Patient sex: M
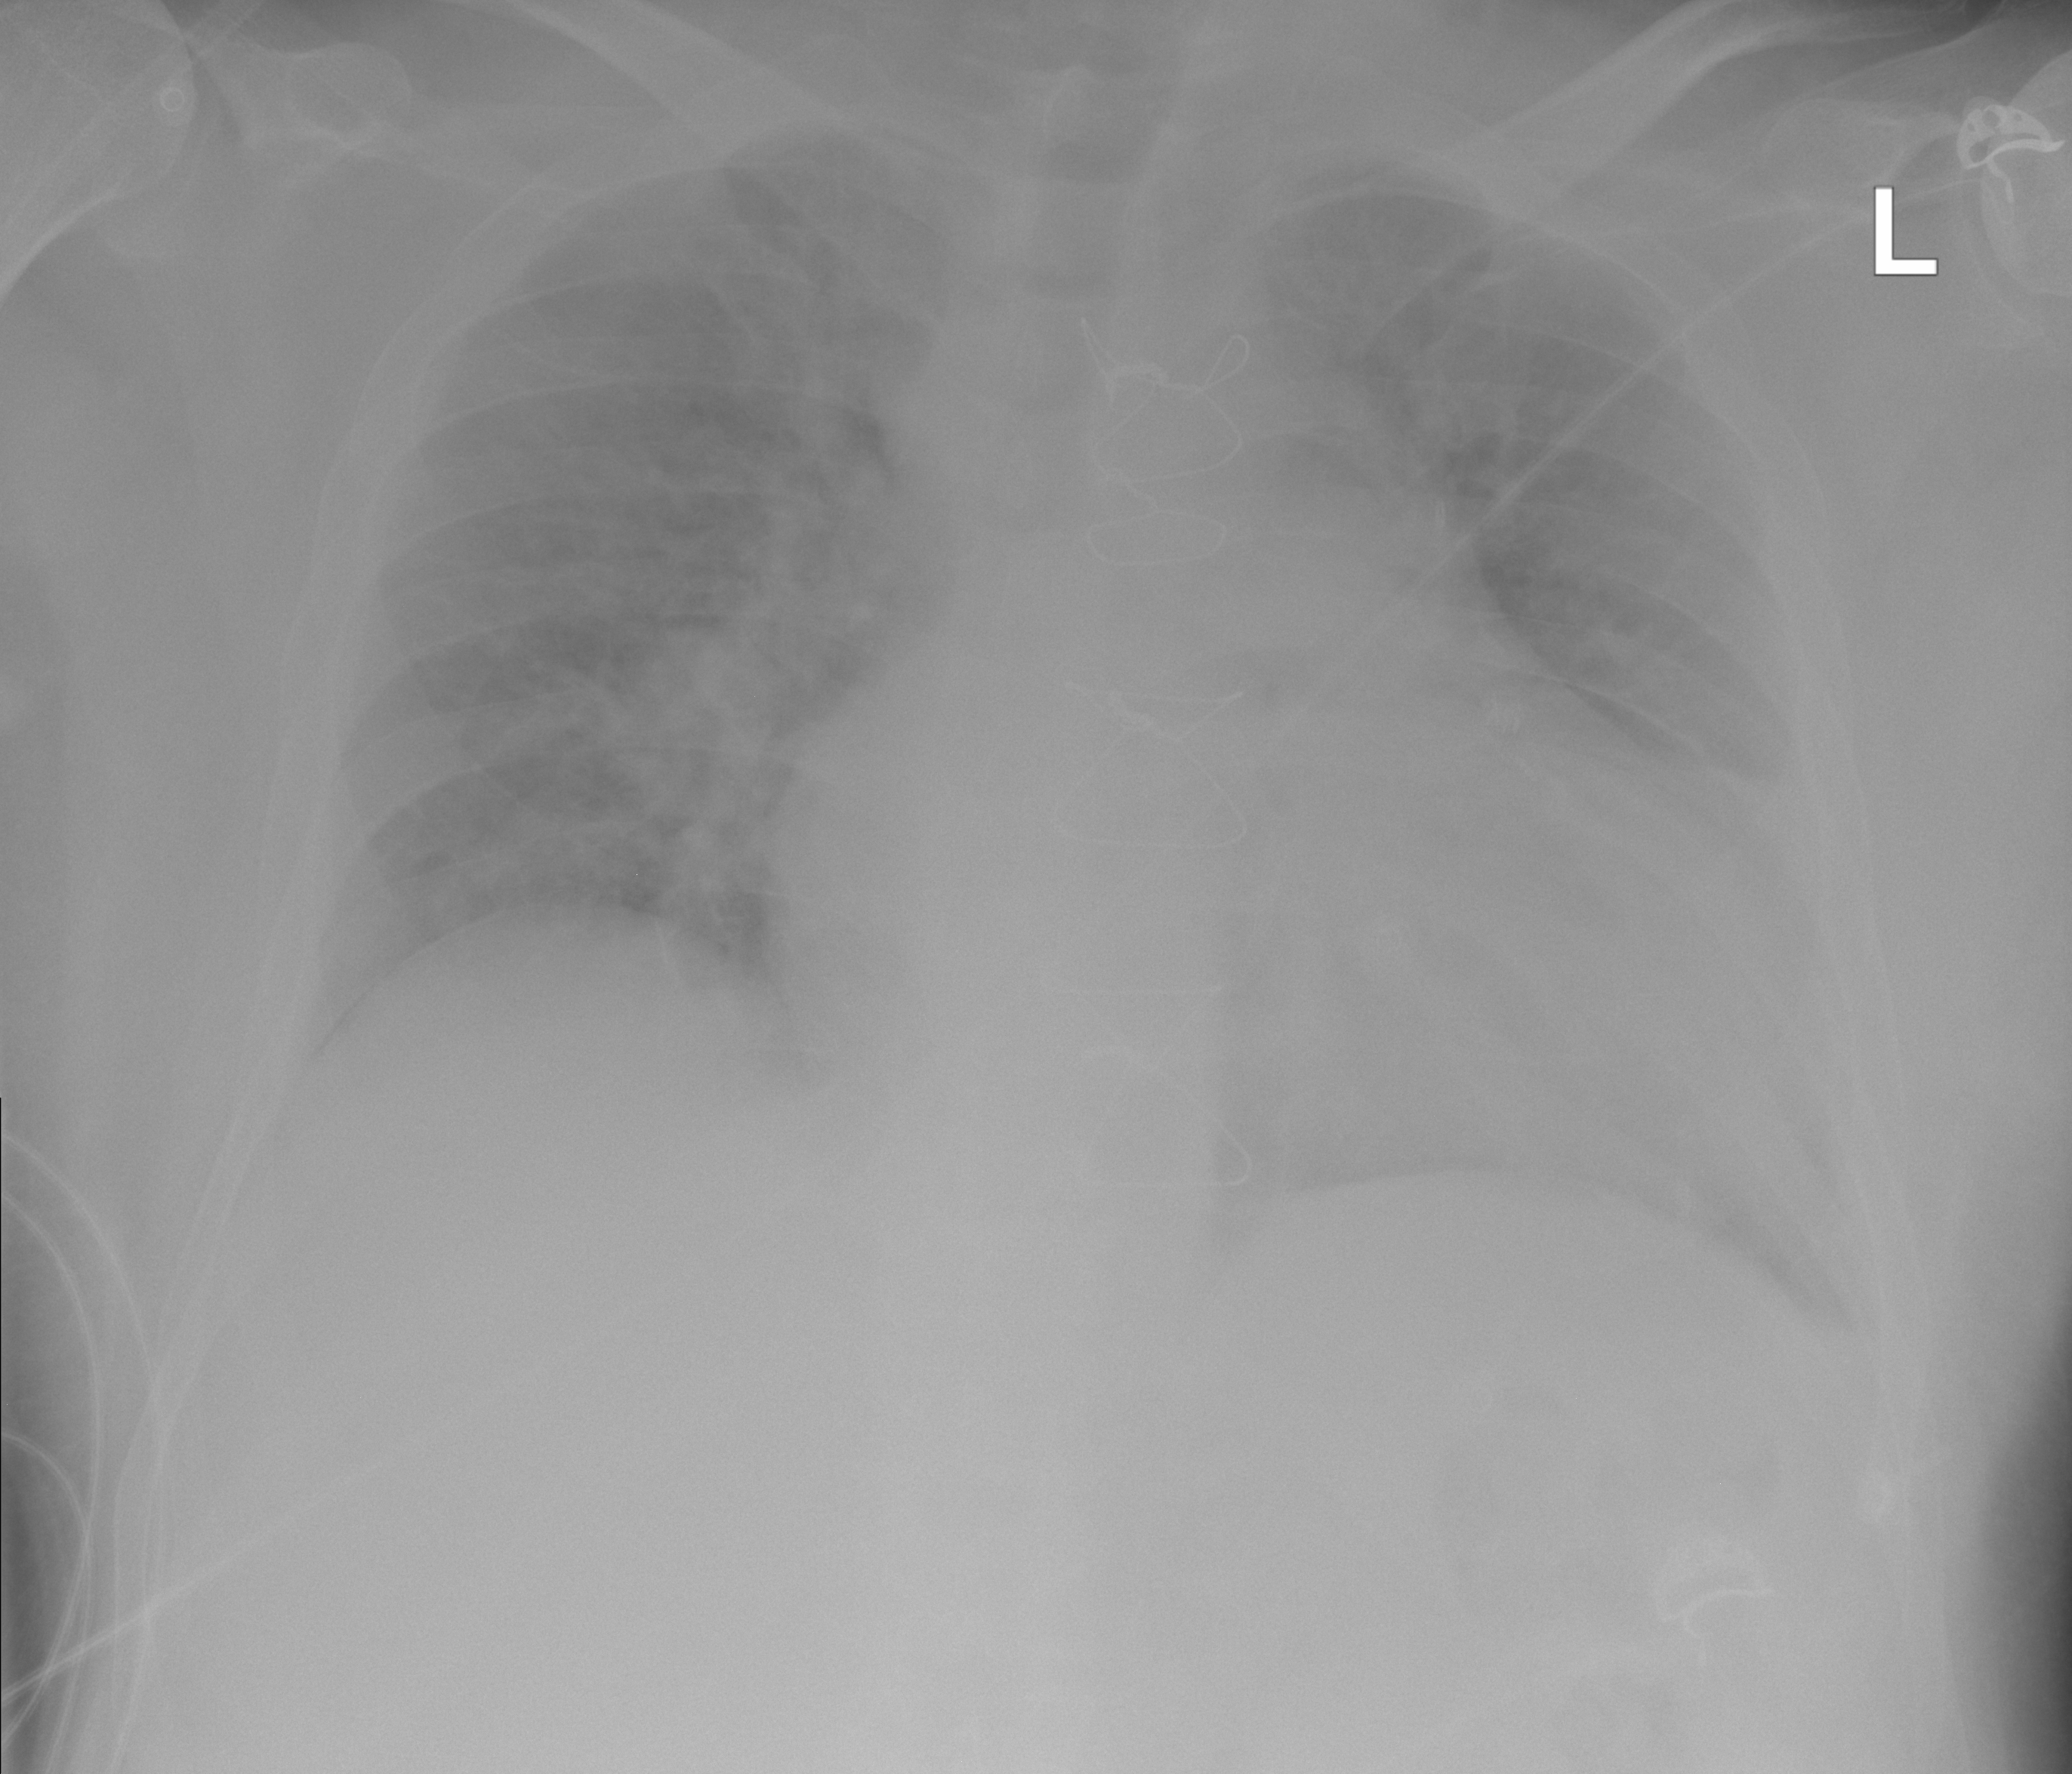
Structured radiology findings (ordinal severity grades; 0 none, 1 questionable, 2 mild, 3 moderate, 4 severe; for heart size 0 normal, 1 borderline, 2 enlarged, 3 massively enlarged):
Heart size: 2
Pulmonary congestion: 2
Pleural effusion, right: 0
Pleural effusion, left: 0
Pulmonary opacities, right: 0
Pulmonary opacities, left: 0
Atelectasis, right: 0
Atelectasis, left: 0